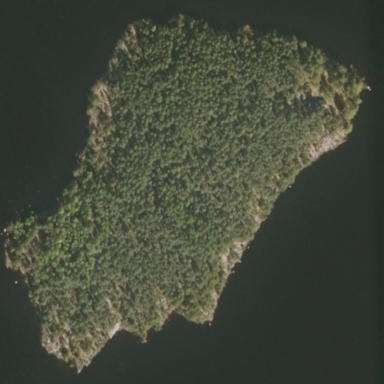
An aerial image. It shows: Island.